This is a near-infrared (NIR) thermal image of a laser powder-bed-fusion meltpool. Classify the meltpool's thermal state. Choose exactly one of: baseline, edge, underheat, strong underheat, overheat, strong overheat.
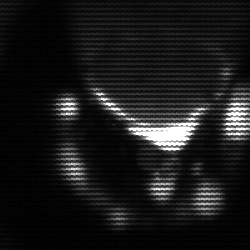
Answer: edge